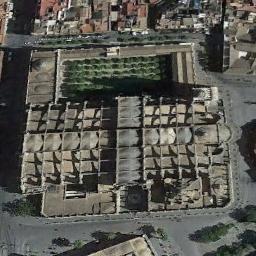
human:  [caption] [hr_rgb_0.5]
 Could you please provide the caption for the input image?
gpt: The church is between the road and some buildings .

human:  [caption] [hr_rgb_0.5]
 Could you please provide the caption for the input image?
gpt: The church with a yard is surrounded by other buildings and some roads .

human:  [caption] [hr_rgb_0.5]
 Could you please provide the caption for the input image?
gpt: A church with earthy roofs, Several buildings and roads and trees and lawns around the church .

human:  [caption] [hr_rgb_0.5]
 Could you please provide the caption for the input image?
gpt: This is a solemn church, Made up of tan and grey .

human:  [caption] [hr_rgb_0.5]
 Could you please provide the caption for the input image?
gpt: There are many buildings near the church .